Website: macys
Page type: gifting
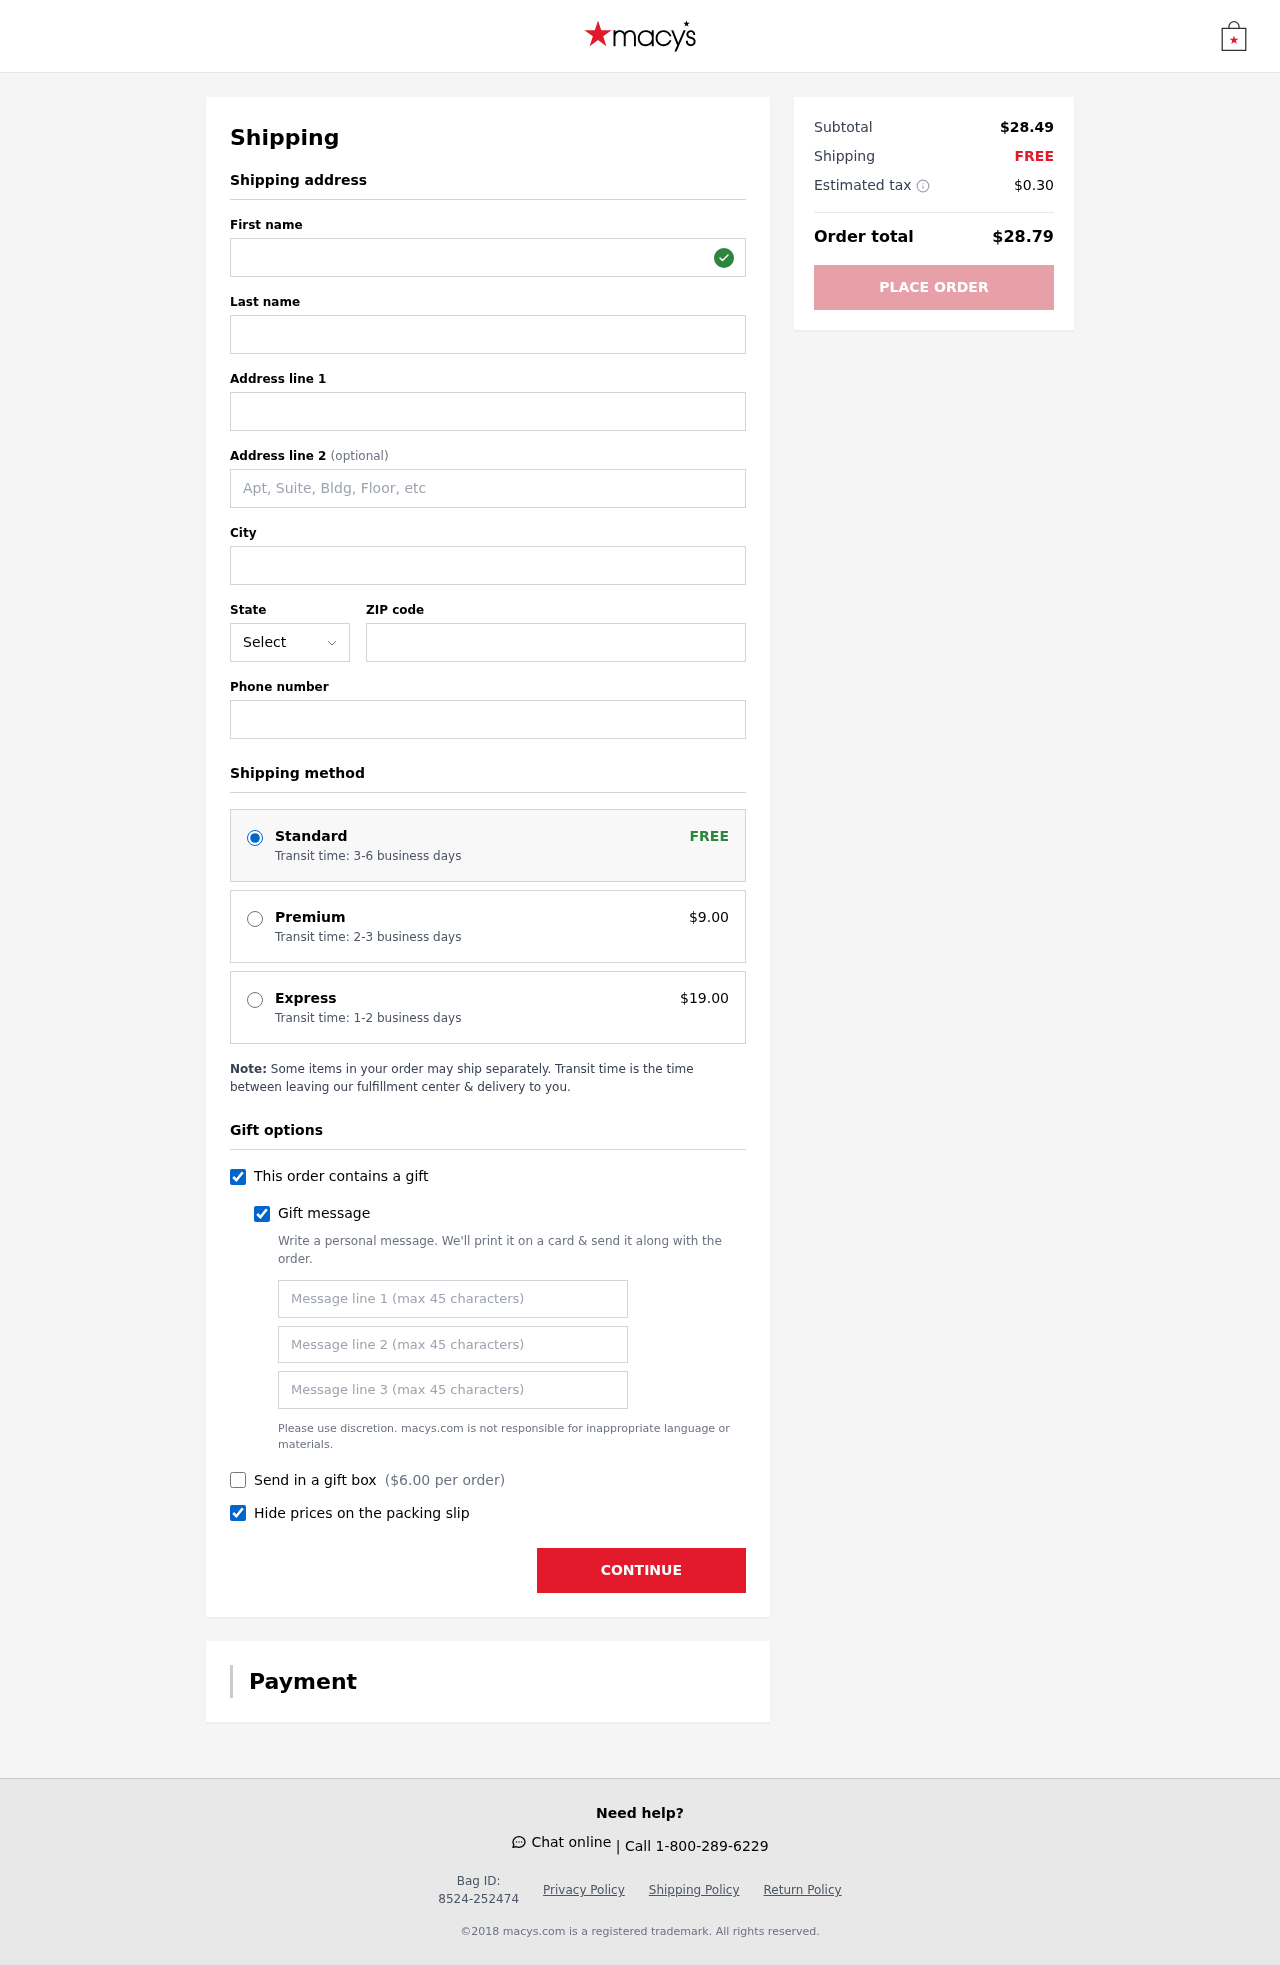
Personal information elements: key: PII_STATE_ABBR
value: KY
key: PII_FIRSTNAME
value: Russell
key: PII_LASTNAME
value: Johnson
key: PII_STREET
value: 35262 Martin Orchard
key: PII_CITY
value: Lake Eddieberg
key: PII_POSTCODE
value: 41762
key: PII_PHONE
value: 4514240918
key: PII_GIFT_MESSAGE
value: Hey Joshua! Thought these would be perfect for those late-night baking sessions we always talk about. Can't wait to see what delicious treats you whip up! Russell
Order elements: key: ORDER_SHIPPING_STANDARD
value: Transit time: 3-6 business days
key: ORDER_SHIPPING_PREMIUM
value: Transit time: 2-3 business days
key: ORDER_SHIPPING_PREMIUM_PRICE
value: $9.00
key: ORDER_SHIPPING_EXPRESS
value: Transit time: 1-2 business days
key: ORDER_SHIPPING_EXPRESS_PRICE
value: $19.00
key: ORDER_GIFT_BOX_PRICE
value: $6.00
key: ORDER_SUBTOTAL
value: $28.49
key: ORDER_SHIPPING_COST
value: FREE
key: ORDER_TAX
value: $0.30
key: ORDER_TOTAL
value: $28.79